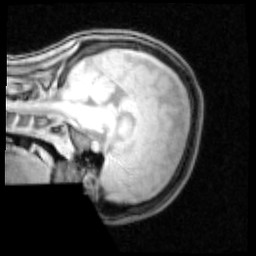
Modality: PDw
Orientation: sagittal
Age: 16
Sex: female
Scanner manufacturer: siemens
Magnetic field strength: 3 T
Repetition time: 0.25 s
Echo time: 0.00103 s